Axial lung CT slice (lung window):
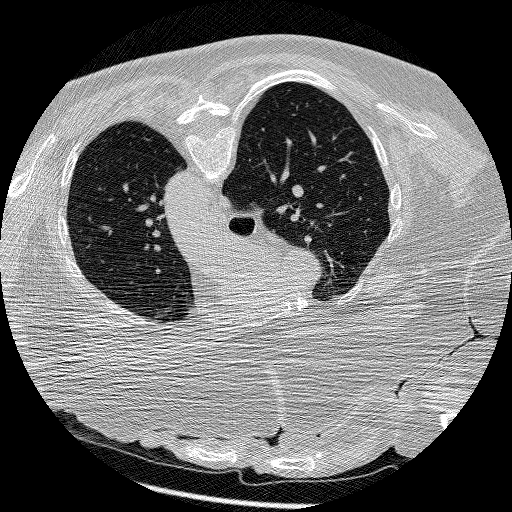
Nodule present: no